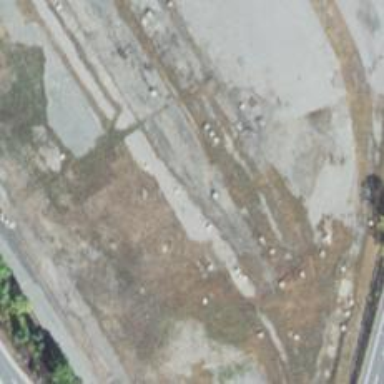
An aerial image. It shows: Abandoned railway yard.